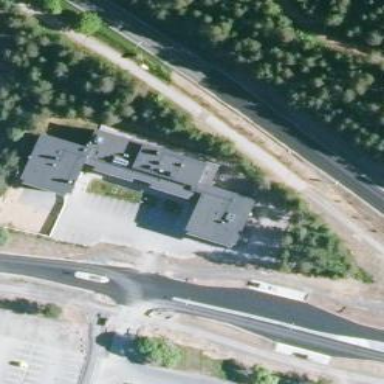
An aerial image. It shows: Hospital building.